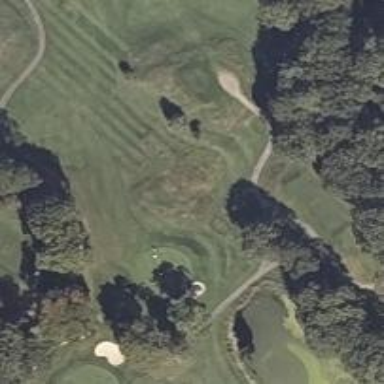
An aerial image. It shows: Grassy area designated as golf fairway.